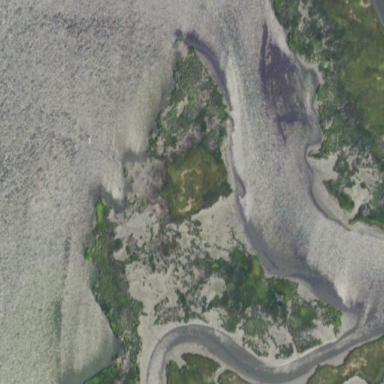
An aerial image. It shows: Islet along the natural coastline.